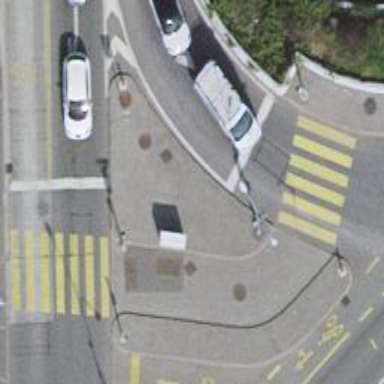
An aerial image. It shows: Road with traffic signals.